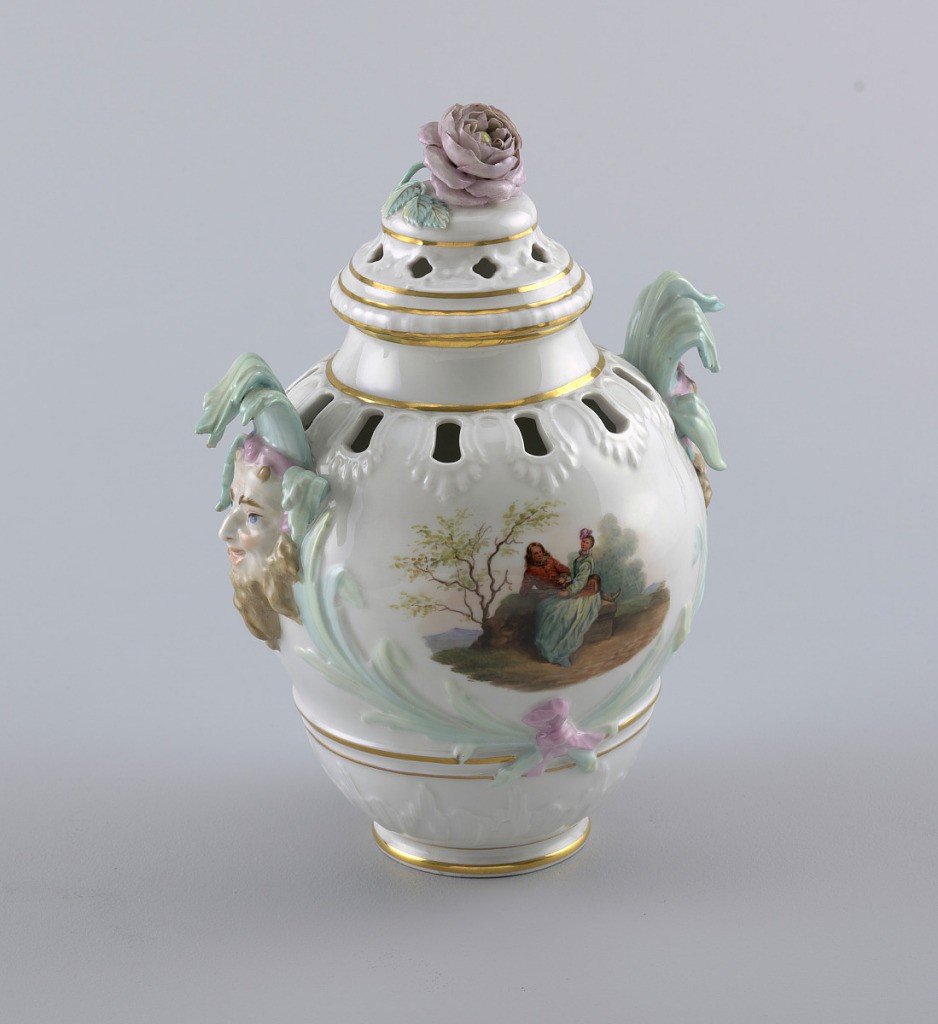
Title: Potpourri Vase
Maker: Royal Porcelain Manufactory, Berlin, German, established 1763
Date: ca. 1835
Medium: hard paste porcelain, vitreous enamel, gold
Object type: potpourri vase
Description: Potpourri vase molded with relief decoration around piercings on shoulder and lid. Gilded bands at base, neck and lid. Handles with mascarpone crowned with water reeds. Painted courtship scenes. Knob in the form of a rose.